Question: Maybe i have encountered a bug or more probably doing something wrong ;)
I try to translate the content of a user drawn 'JPanel' using a 'JScrollPanel'. Inside the panel the drawing i would like to access the visible area through the 'Graphics' class 'getClipBounds' method to improve rendering performance.
Searching on SO brings a lot results referring to 'JScrollPane' but none is mentioning a problem with the clip bounds. Google the same.
## user drawn panel
'''
import java.awt.Dimension;
import java.awt.Graphics;
import javax.swing.JPanel;
public class Content extends JPanel {
@Override
protected void paintChildren(Graphics g) {
super.paintChildren(g);
// intense clip bounds dependent rendering here
System.out.println(g.getClipBounds());
}
@Override
public Dimension getPreferredSize() {
return new Dimension(2000,2000);
}
}
'''
## main frame setup
'''
import java.awt.EventQueue;
import javax.swing.JFrame;
import javax.swing.JScrollPane;
import java.awt.BorderLayout;
public class ClipBoundsIssue {
private JFrame frame;
public static void main(String[] args) {
EventQueue.invokeLater(new Runnable() {
public void run() {
try {
ClipBoundsIssue window = new ClipBoundsIssue();
window.frame.setVisible(true);
} catch (Exception e) {
e.printStackTrace();
}
}
});
}
public ClipBoundsIssue() {
frame = new JFrame();
frame.setBounds(100, 100, 450, 300);
frame.setDefaultCloseOperation(JFrame.EXIT_ON_CLOSE);
JScrollPane scrollPane = new JScrollPane();
frame.getContentPane().add(scrollPane, BorderLayout.CENTER);
Content content = new Content();
scrollPane.setViewportView(content);
}
}
'''
## to reproduce
Just run the code, move one of the scrollbars and inspect the console output of 'System.out'. The following picture depicted scrolling the bar on the x axis.

## actual System.out result
Which produced the following results
'''
java.awt.Rectangle[x=0,y=0,width=416,height=244]
java.awt.Rectangle[x=416,y=0,width=16,height=244]
java.awt.Rectangle[x=432,y=0,width=15,height=244]
java.awt.Rectangle[x=447,y=0,width=16,height=244]
java.awt.Rectangle[x=463,y=0,width=15,height=244]
'''
## expected result
I would have expected to have the width of the bounds to keep the same. But it changes from 416 to 16.
## The question now is
Does anybody know why this happens, or how it can be avoided??
## discared WAs
A possible workaround would be to lookup the view port's view bounds. But if possible i would like to avoid the 'Content' class making any such lookup. Another alternative would be to pass the information into the 'Content' class, but this i would like to avoid as well.
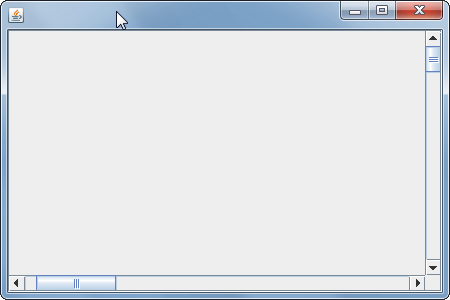
Answer: > I would have expected to have the width of the bounds to keep the same.
Why? It is so simple that it is hard to explain, but let me try.
When you scrolling, only small new portion if the JPanel is appearing if you scroll slowly.
The produced output is absolutely correct:
'java.awt.Rectangle[x=0,y=0,width=416,height=244]' Control is shown first time, you need to redraw it completely
'java.awt.Rectangle[x=416,y=0,width=16,height=244]' You scrolled to the right by 16 pixels, so only narrow strip of you control must be redrawn.
You must understand that these coordinates are related to your control which has size set to 2000x2000 pixels.
Try to scroll the window created with this code and you will see what I am talking about:
'''
import javax.swing.*;
import java.awt.*;
import java.util.Random;
public class ScrollPaneRepaintDemo extends JPanel {
public ScrollPaneRepaintDemo() {
setPreferredSize(new Dimension(2000,2000));
}
public static void main(String[] args) {
JFrame frame = new JFrame();
frame.add(new JScrollPane(new ScrollPaneRepaintDemo()));
frame.setDefaultCloseOperation(WindowConstants.EXIT_ON_CLOSE);
frame.setVisible(true);
}
@Override protected void paintComponent(Graphics g) {
Rectangle clip = g.getClipBounds();
g.setColor(new Color(new Random().nextInt()));
g.fillRect(clip.x, clip.y, clip.width, clip.height);
}
}
'''
By the way - it works so because of JPanel's internal implementation. If you extend JComponent instead, the whole viewport will be clipped. I add also that JPanel repaints completely when resizing, its optimizations are only for scrolling.